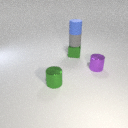
small gray rubber cylinder below small blue rubber cylinder